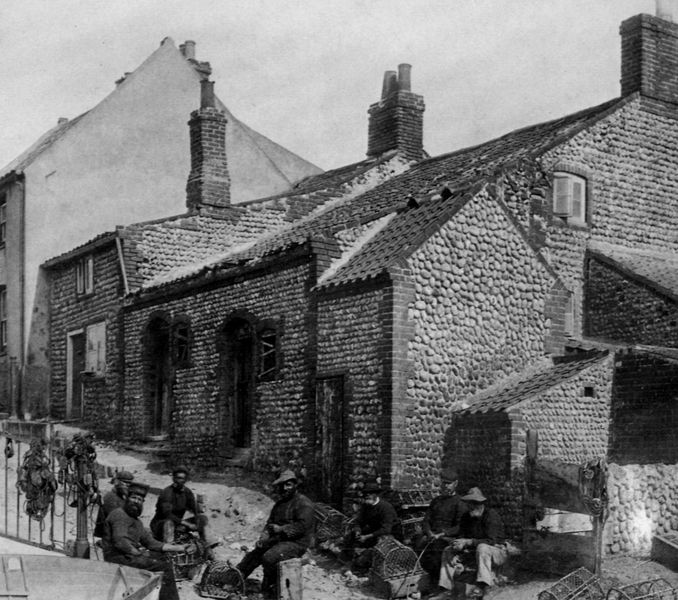
Titel: Fischerhütten
Künstler: Francis Frith
Schlagwörter: gruppe, himmel, mann, weiß, menschen, sitzen, stadt, fenster, grau, hut, hüte, licht, männer, schwarz, strasse, tür, dach, gebäude, haus, zaun, bart, bärte, hose, kappe, mütze, wand, architektur, arm, rahmen, stein, steine, häuser, gitter, hütte, sitzend, england, dachziegel, kamin, kamine, schornstein, schuppen, sommer, fassade, kisten, türen, fischer, körbe, dorf, dächer, giebel, mauer, schornsteine, ziegel, pause, rast, arbeiter, hat, men, military, people, white, window, essen, afternoon, black, seated, sitting, talking, wall, windows, picture, geländer, stufen, anbau, foto, fotografie, photographie, bögen, wände, eingang, eisen, ärmlich, dachfenster, mauerwerk, schwarz weiss, uniform, kiste, photo, ziegelsteine, putz, verputzt, mauern, food, man, rocks, sky, stone, boat, building, house, roof, street, village, siedlung, road, sechs, black and white, hats, monochrome, beard, bruchstein, bauten, steinhaus, door, fence, outside, day, basket, satteldach, doors, anbauten, dachpfannen, brick, bricks, buildings, gate, arbeitersiedlung, shoes, rooves, war, unverputzt, chimney, fishermen, eating, work, working, reusen, stones, poor, photograph, photography, fotp, steinhäuser, hauseingänge, dirty, workers, cage, break, sechs männer, chimmney, beards, sitiing, 1800s, run down, 1900s, poverty, miners, old house, ancient times, cumin, iron gate, traps, cages, photogrpahy, rocks'stones